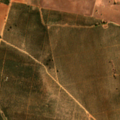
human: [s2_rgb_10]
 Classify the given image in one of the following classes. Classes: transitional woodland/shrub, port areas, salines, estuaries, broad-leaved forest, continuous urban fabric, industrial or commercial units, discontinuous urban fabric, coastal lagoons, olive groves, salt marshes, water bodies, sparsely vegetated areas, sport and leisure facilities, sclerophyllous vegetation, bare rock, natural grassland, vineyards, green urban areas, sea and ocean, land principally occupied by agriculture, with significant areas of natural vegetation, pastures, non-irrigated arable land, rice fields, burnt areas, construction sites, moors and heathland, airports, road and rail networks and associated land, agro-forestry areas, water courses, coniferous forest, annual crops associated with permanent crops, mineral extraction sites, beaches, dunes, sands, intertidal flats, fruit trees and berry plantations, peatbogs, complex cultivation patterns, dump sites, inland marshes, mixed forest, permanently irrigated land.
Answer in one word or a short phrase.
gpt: non-irrigated arable land, olive groves, agro-forestry areas